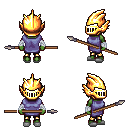
a pixel art fantasy rpg character, female body template, orc, green skin, chain tabard jacket, gold greaves, white bangs hairstyle, gold helm, white cloth bandages, white slippers, spear, four views (front, back, left, right), 2x2 character sprite sheet, small pixel art, hard edges, no anti-aliasing